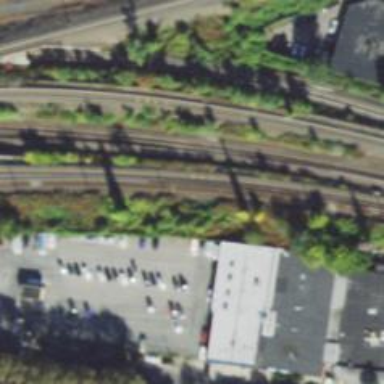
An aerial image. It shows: Electrified rail for trains.